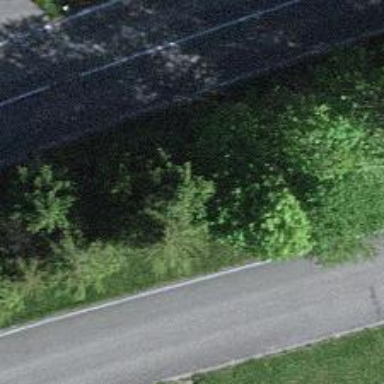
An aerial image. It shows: Set of steps on the road.